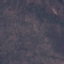
Label: HerbaceousVegetation